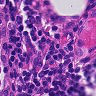
Metastatic tissue present: no